Interaction volume radius: 10 \u00c5
Interaction volume height: 10 \u00c5
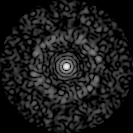
Disorder parameter: 0.8231